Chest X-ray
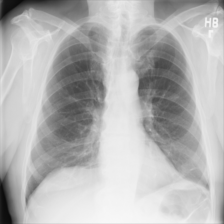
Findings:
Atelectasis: negative
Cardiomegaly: negative
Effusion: negative
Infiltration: negative
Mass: negative
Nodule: negative
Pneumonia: negative
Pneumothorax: negative
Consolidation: negative
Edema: negative
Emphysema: negative
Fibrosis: negative
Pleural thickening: negative
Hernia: negative